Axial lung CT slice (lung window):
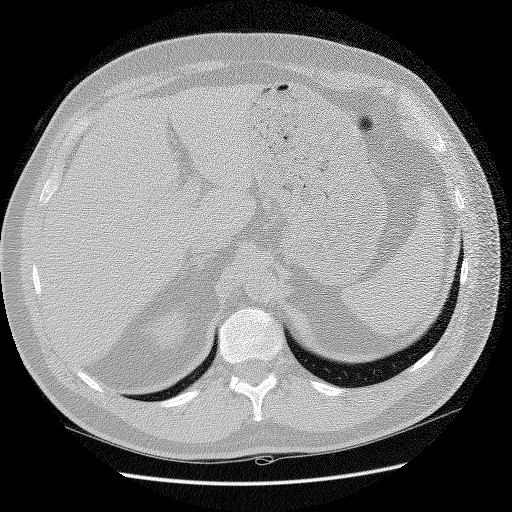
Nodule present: no